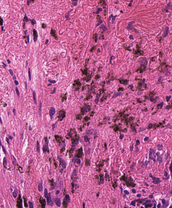
Tumor epithelial tissue: no
Tumor-associated stroma tissue: yes
Normal tissue: no